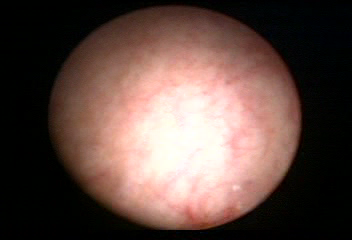
Modality: WLC
Class: Normal mucosa
Bladder cancer association: No